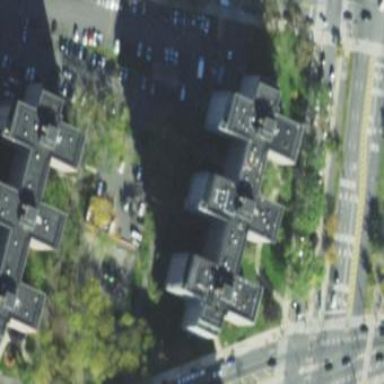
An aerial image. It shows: Residential building with apartments. The building has flat concrete roof.